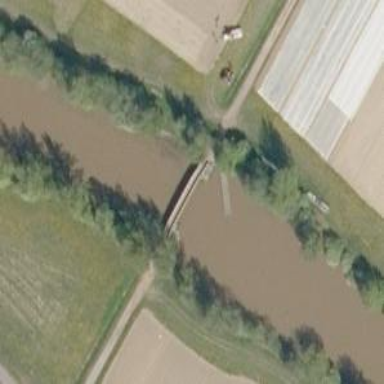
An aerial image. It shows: Footway on bridge.